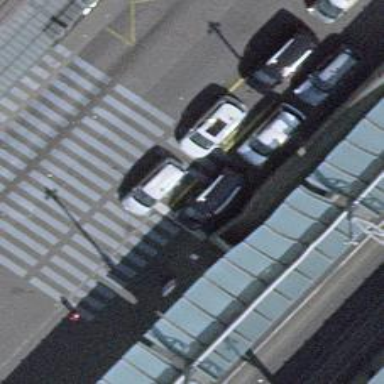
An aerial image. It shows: Taxi stand.